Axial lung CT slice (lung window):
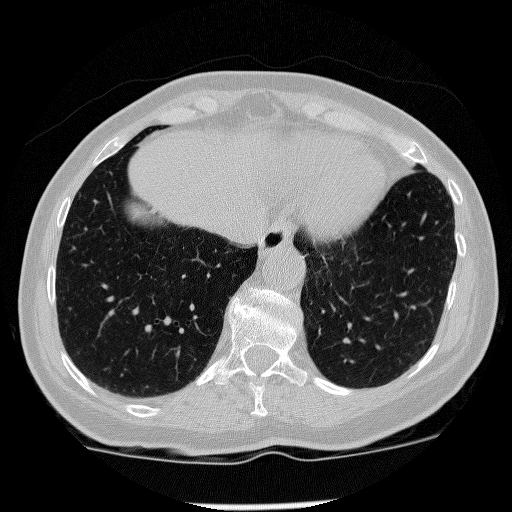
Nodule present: no